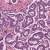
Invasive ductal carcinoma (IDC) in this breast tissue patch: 1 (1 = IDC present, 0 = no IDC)